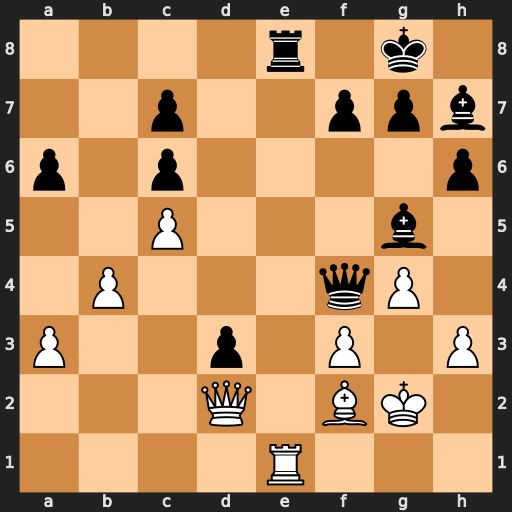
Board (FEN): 4r1k1/2p2ppb/p1p4p/2P3b1/1P3qP1/P2p1P1P/3Q1BK1/4R3
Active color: w
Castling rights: -
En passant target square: -
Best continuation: Rxe8#